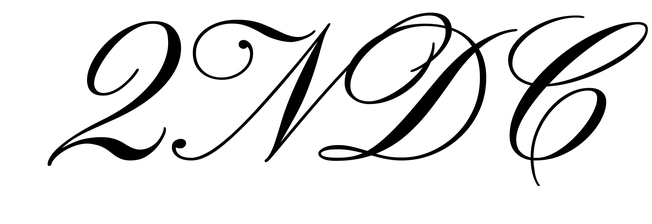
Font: PinyonScript-Regular